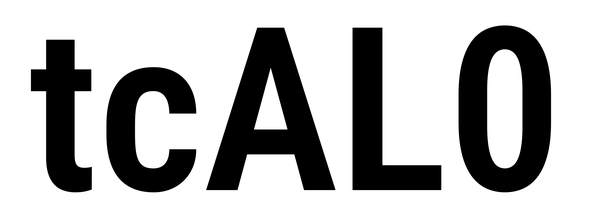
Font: Roboto_Condensed_SemiBold